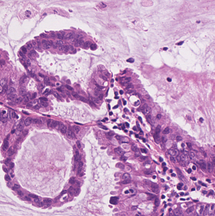
Tumor epithelial tissue: yes
Tumor-associated stroma tissue: yes
Normal tissue: no